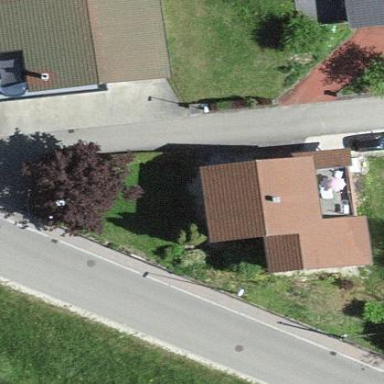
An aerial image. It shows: Residential building.